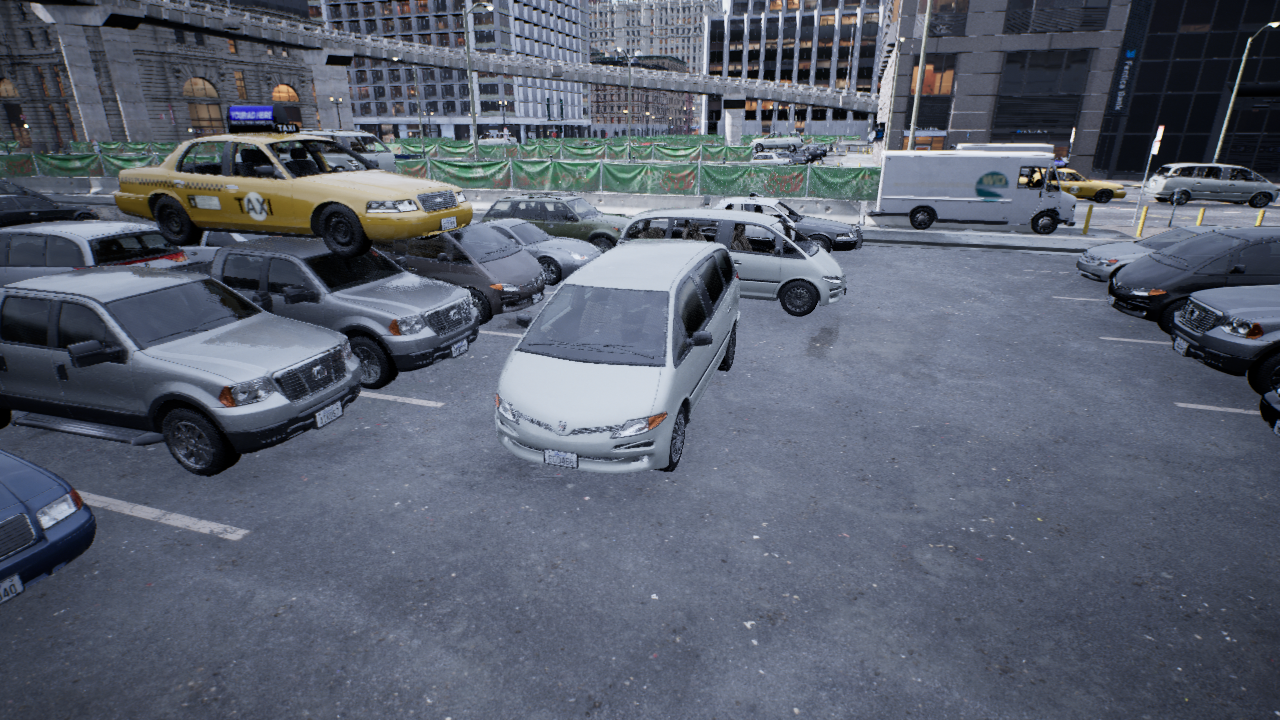
Venue: arterial
Lighting: overcast
Vehicle rig: minivan